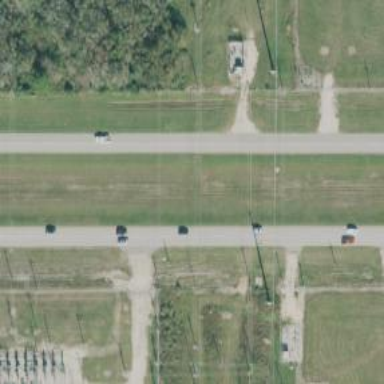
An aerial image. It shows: Primary highway.